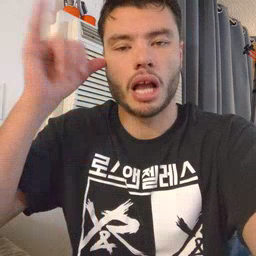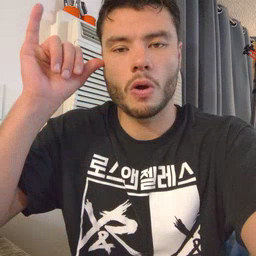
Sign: cow